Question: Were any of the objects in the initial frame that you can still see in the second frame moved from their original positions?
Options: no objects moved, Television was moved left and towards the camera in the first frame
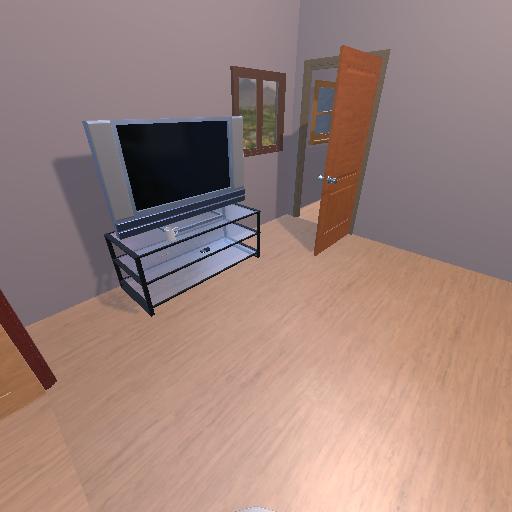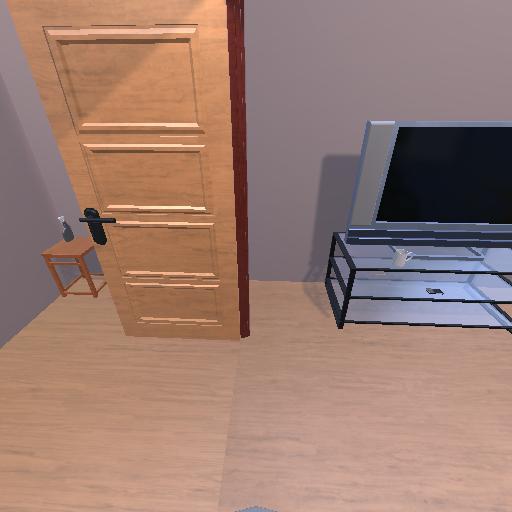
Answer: no objects moved